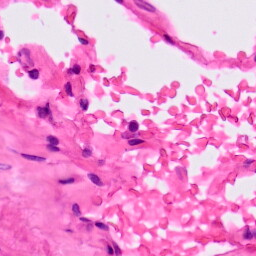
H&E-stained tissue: Lung